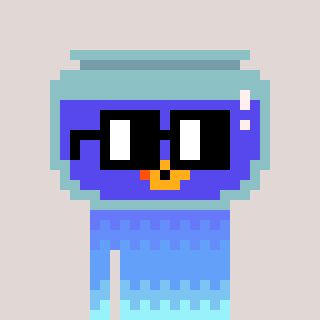
a pixel art character with square black glasses, a goldfish-shaped head and a peachy-colored body on a warm background